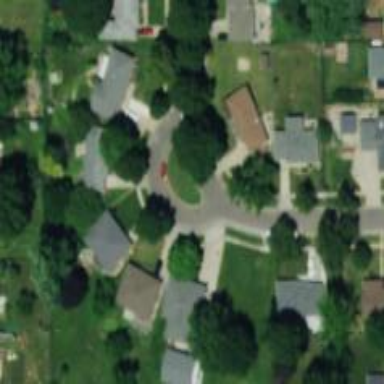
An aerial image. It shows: Residential road.